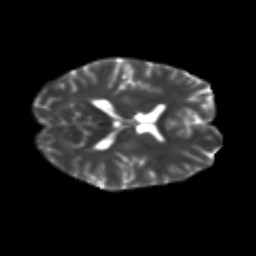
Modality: T2w
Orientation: axial
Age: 19
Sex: female
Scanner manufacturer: siemens
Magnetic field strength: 3 T
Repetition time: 3.5 s
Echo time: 0.104 s